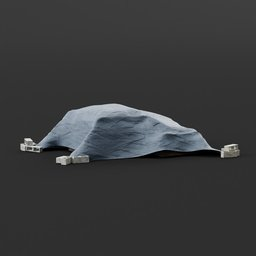
Label: tools